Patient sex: M
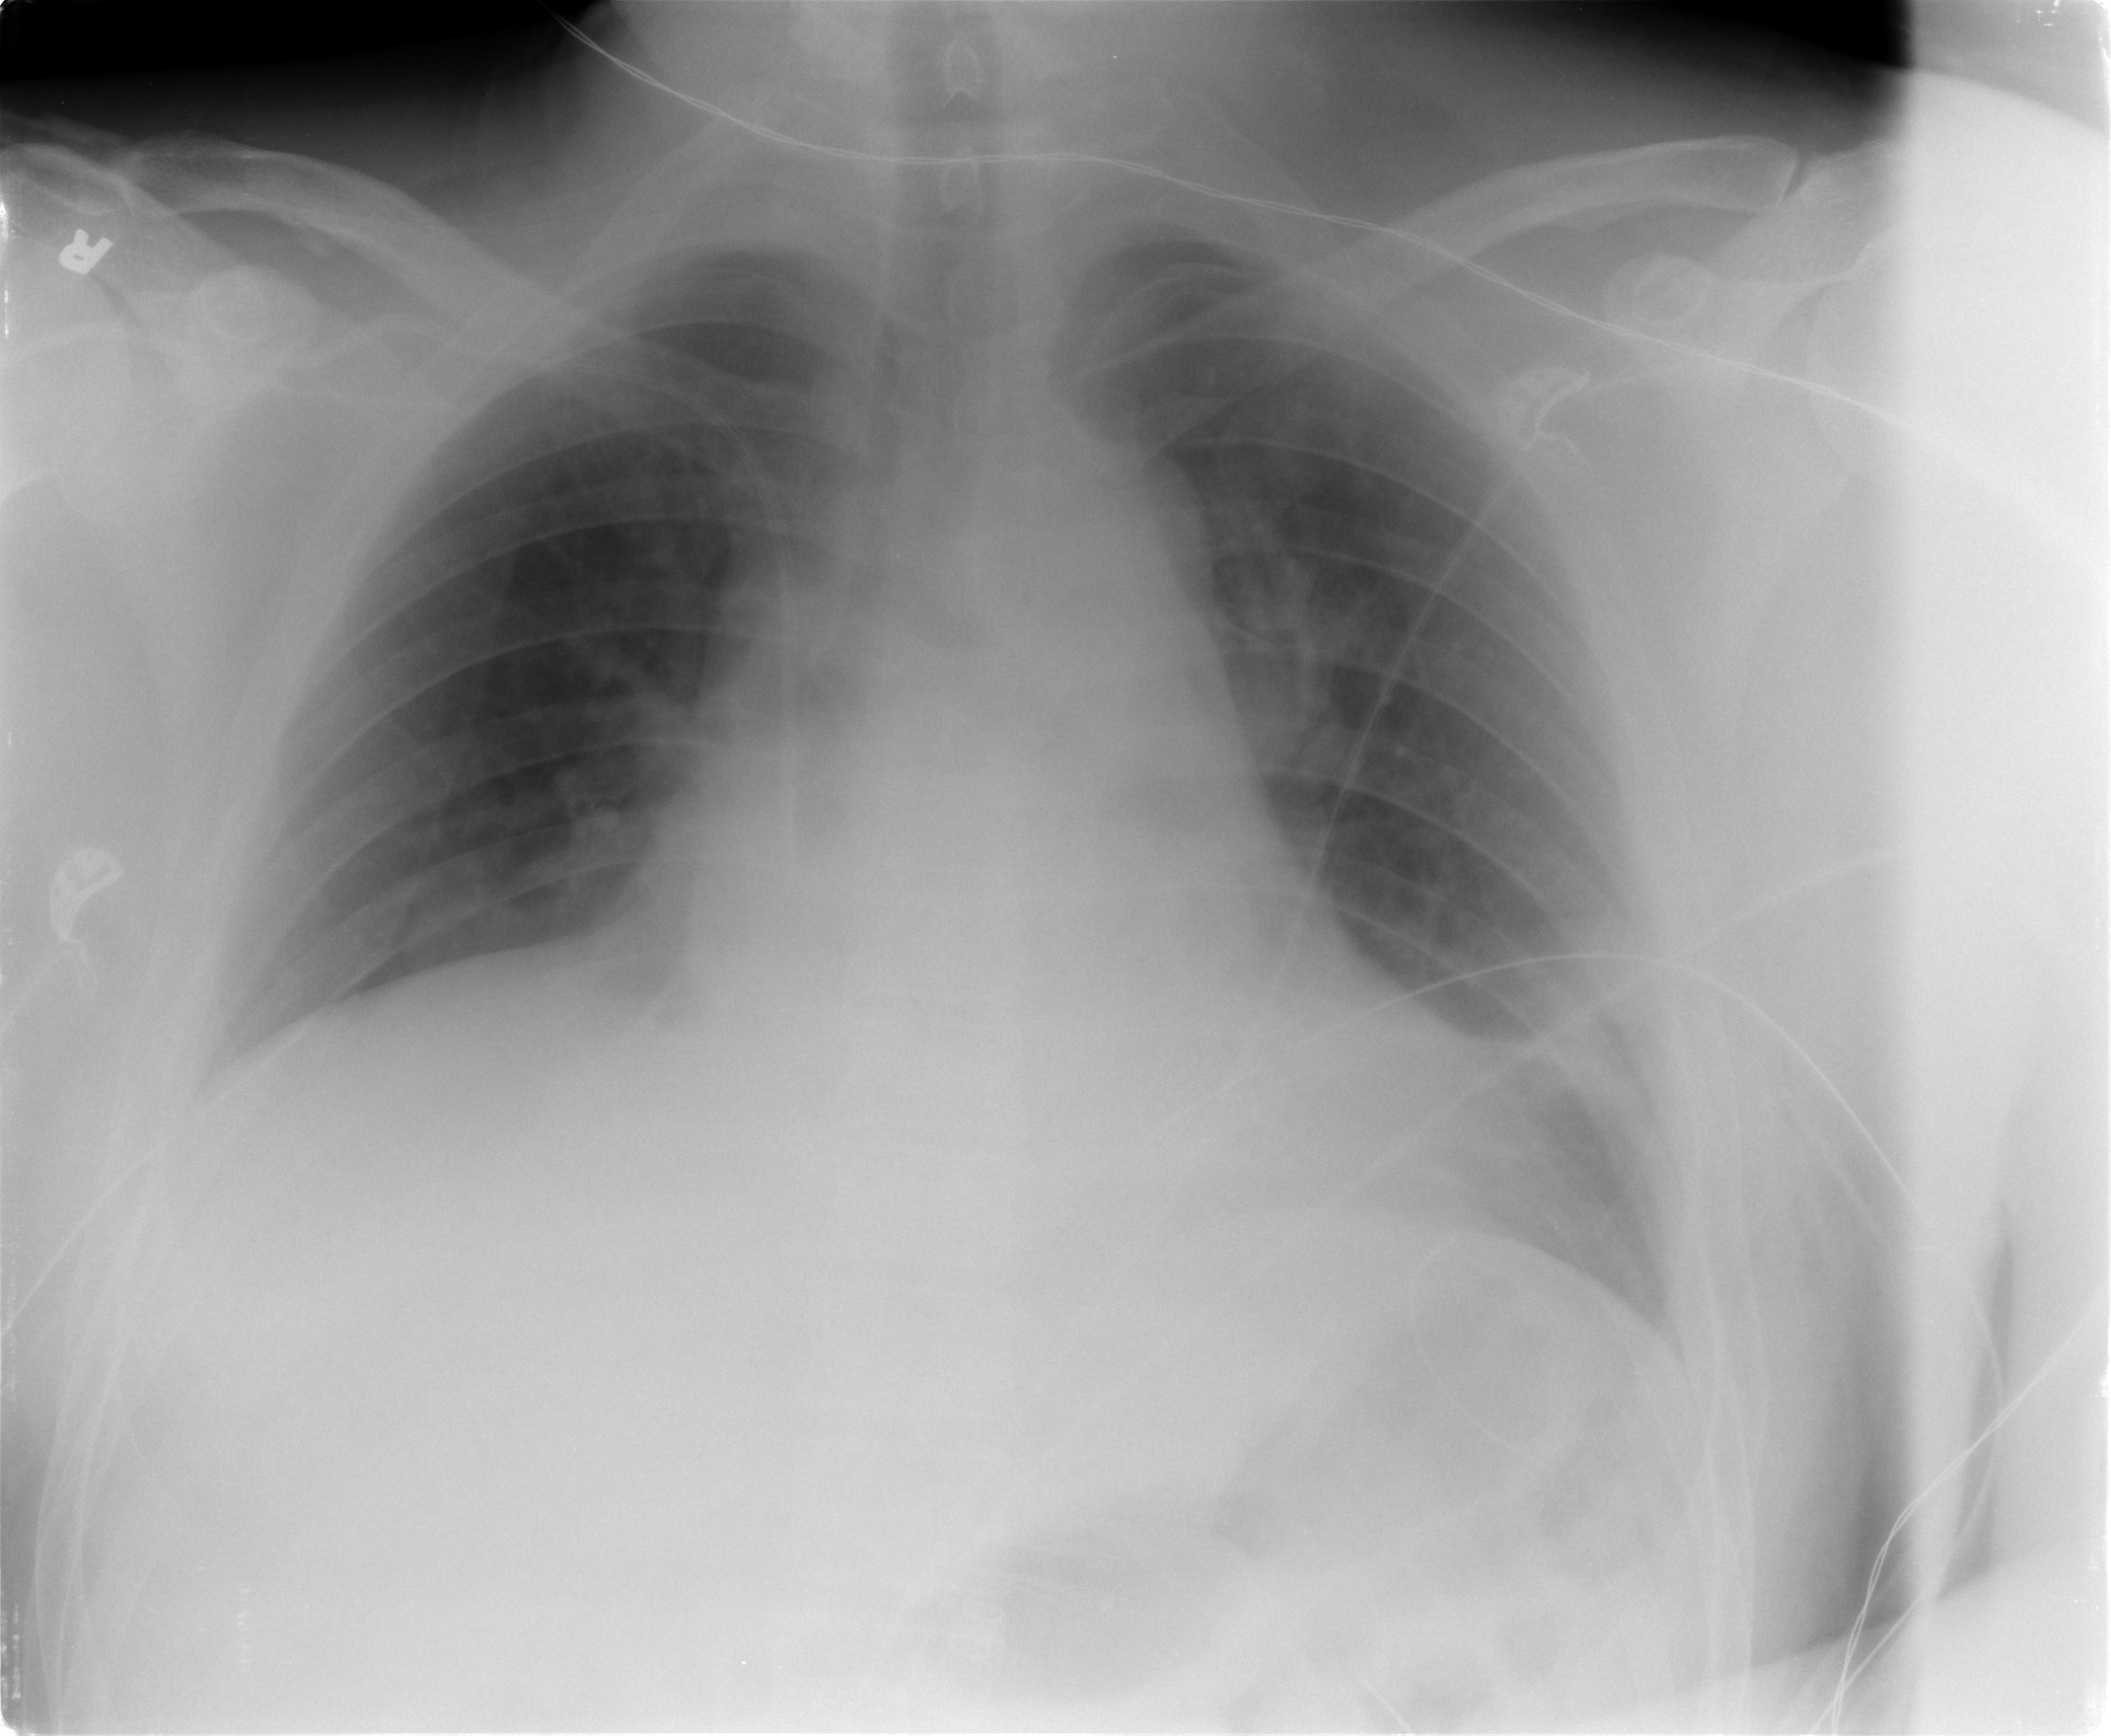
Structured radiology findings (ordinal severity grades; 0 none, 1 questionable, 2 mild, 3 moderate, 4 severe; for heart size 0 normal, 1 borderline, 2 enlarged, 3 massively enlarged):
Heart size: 0
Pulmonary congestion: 2
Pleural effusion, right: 0
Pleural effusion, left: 0
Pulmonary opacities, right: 0
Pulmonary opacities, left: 0
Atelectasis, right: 0
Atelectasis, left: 0